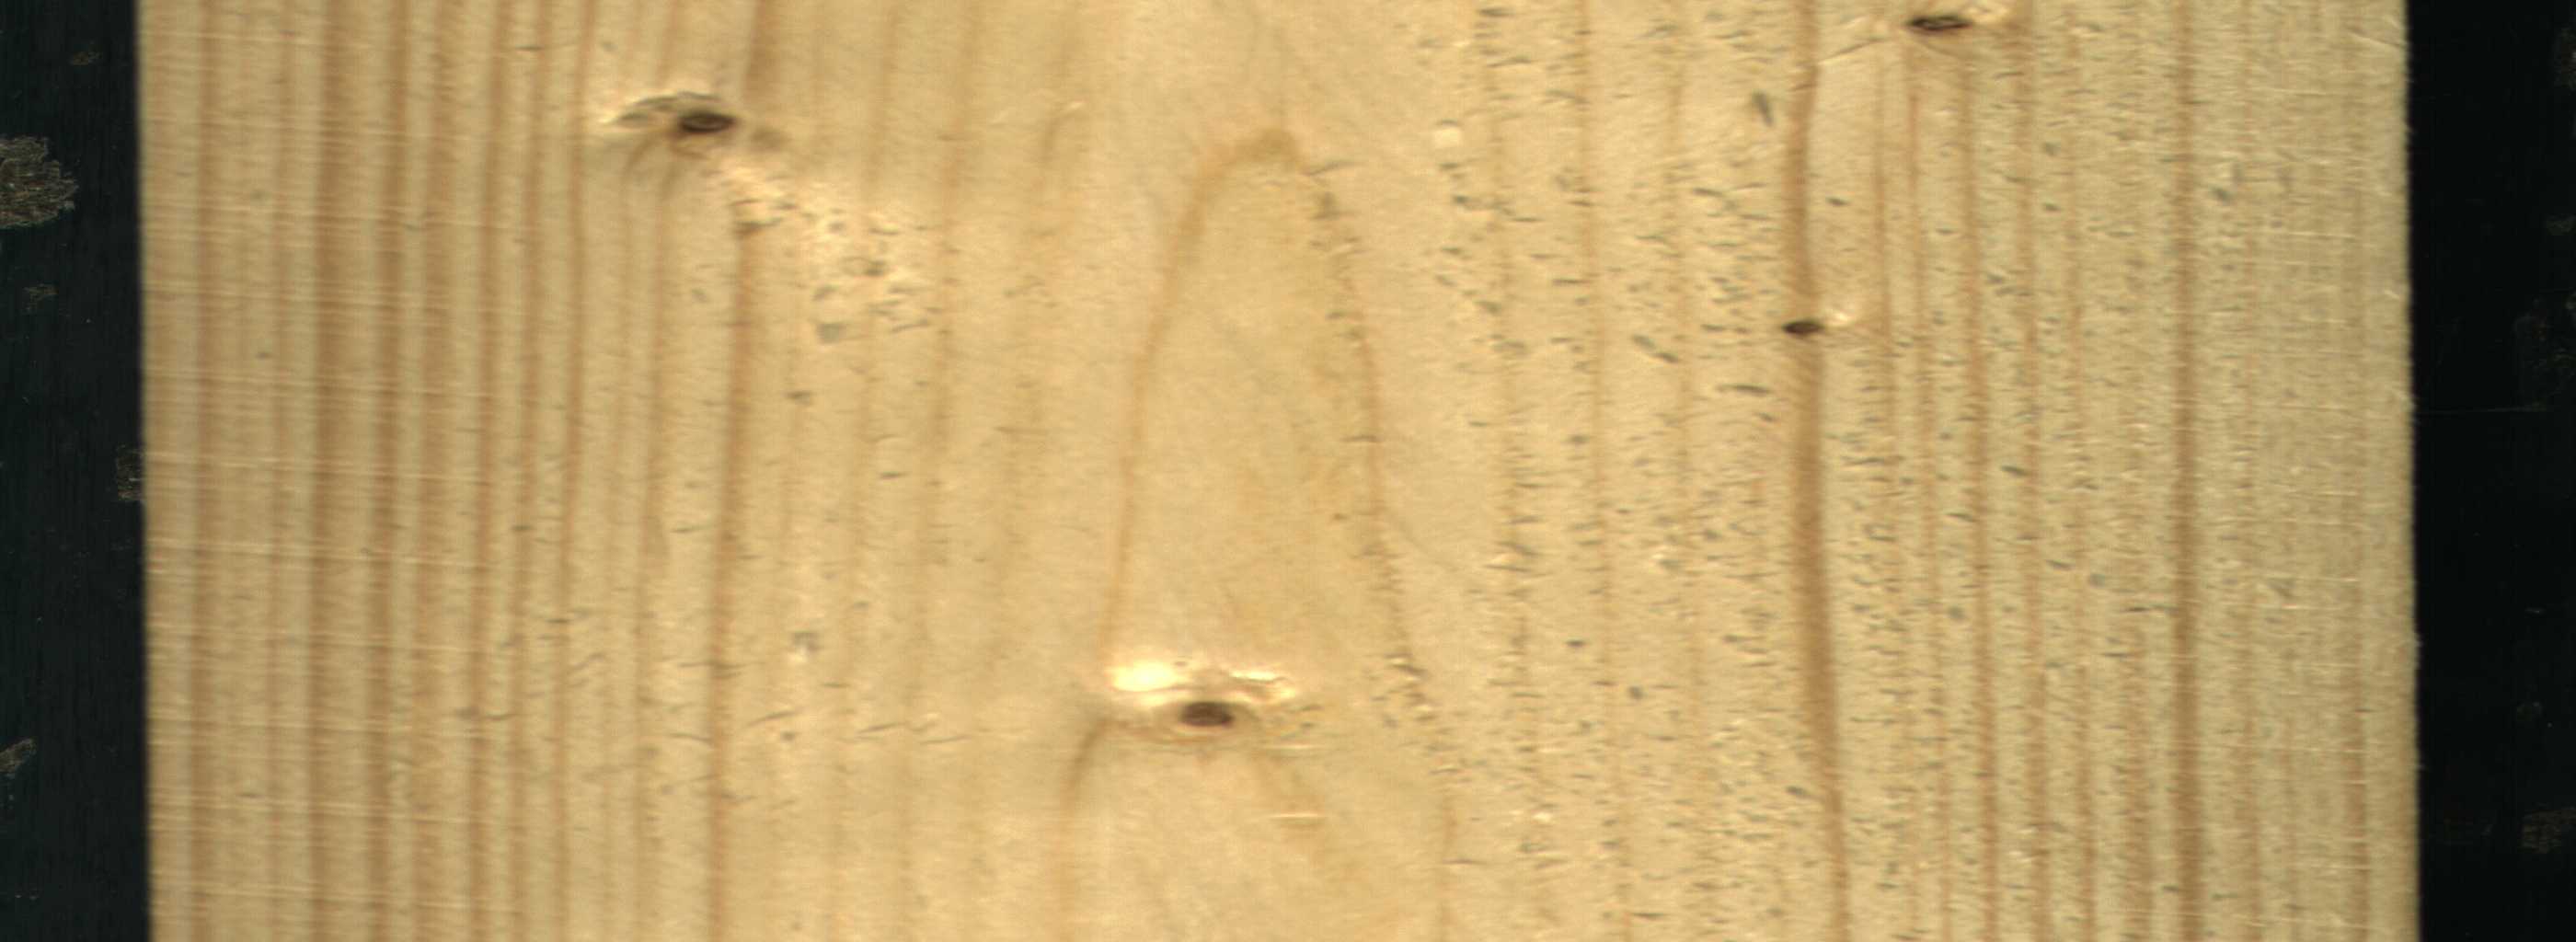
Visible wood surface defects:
Dead_Knot
Dead_Knot
Live_Knot
Live_Knot